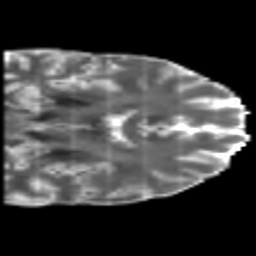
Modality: T2w
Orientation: coronal
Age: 23
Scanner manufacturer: philips
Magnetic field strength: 3 T
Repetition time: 8.596 s
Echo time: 0.1268 s